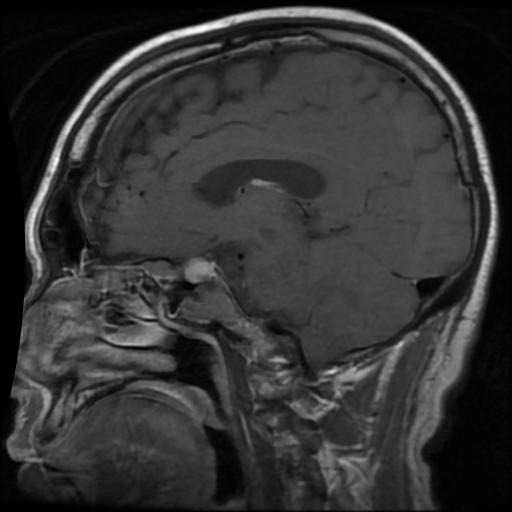
Label: pituitary